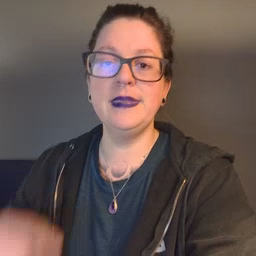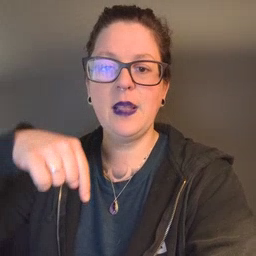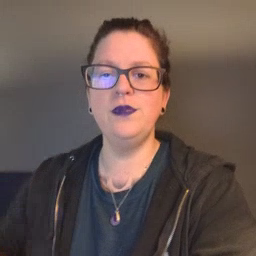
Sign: down